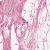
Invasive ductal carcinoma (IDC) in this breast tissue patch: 0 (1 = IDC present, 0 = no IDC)